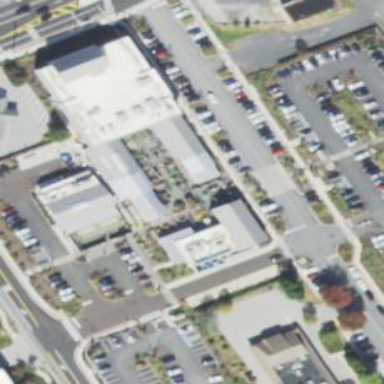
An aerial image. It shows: Building that serves as garden center.